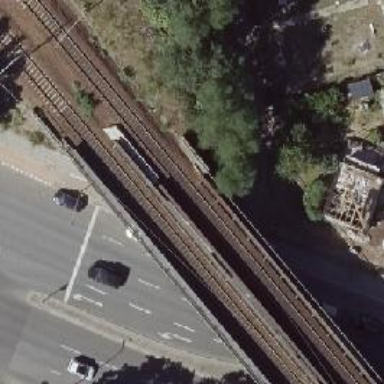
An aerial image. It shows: Bridge over electrified railway with contact lines.